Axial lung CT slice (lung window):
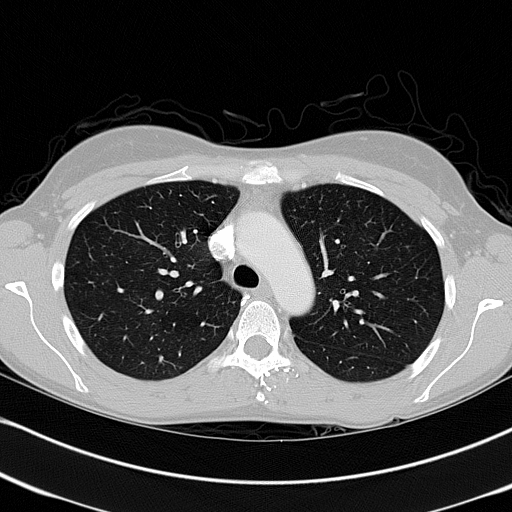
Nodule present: no